Question: I am getting some weird some weird behaviour with my code.
My bodies with the same 'MASK' and 'CATEGORY' when overlapping and touchDragged, recreate the previous mouseJoints.

'''
//collision
final short CATEGORY_PLAYER = 0x0001; // 0000000000000001 in binary
final short CATEGORY_SCENERY = 0x0004; // 0000000000000100 in binary
final short MASK_PLAYER = CATEGORY_SCENERY; // or ~CATEGORY_PLAYER
short MASK_SCENERY = -1;
'''
Here is my 'MouseJoing' implementation:
'''
/**
* Creates the MouseJoint definition.
*
* @param body
* First body of the joint (i.e. ground, walls, etc.)
*/
private void createMouseJointDefinition(Body body) {
mouseJointDef = new MouseJointDef();
mouseJointDef.bodyA = body;
mouseJointDef.collideConnected = false;
mouseJointDef.maxForce = 500;
}
@Override
public boolean touchDown(int screenX, int screenY, int pointer, int button) {
/*
* Define a new QueryCallback. This callback will be used in
* world.QueryAABB method.
*/
QueryCallback queryCallback = new QueryCallback() {
@Override
public boolean reportFixture(Fixture fixture) {
boolean testResult;
/*
* If the hit point is inside the fixture of the body, create a
* new MouseJoint.
*/
if (testResult = fixture.testPoint(touchPosition.x,
touchPosition.y)) {
mouseJointDef.bodyB = fixture.getBody();
mouseJointDef.target.set(touchPosition.x, touchPosition.y);
mouseJoint = (MouseJoint) world.createJoint(mouseJointDef);
}
return testResult;
}
};
/* Translate camera point to world point */
camera.unproject(touchPosition.set(screenX, screenY, 0));
/*
* Query the world for all fixtures that potentially overlap the touched
* point.
*/
world.QueryAABB(queryCallback, touchPosition.x, touchPosition.y,
touchPosition.x, touchPosition.y);
return true;
}
@Override
public boolean touchUp(int screenX, int screenY, int pointer, int button) {
/* Whether the input was processed */
boolean processed = false;
/* If a MouseJoint is defined, destroy it */
if (mouseJoint != null) {
world.destroyJoint(mouseJoint);
mouseJoint = null;
processed = true;
}
return processed;
}
@Override
public boolean touchDragged(int screenX, int screenY, int pointer) {
/* Whether the input was processed */
boolean processed = false;
/*
* If a MouseJoint is defined, update its target with current position.
*/
if (mouseJoint != null) {
/* Translate camera point to world point */
camera.unproject(touchPosition.set(screenX, screenY, 0));
mouseJoint.setTarget(new Vector2(touchPosition.x, touchPosition.y));
}
return processed;
}
'''
Thanks for your time....
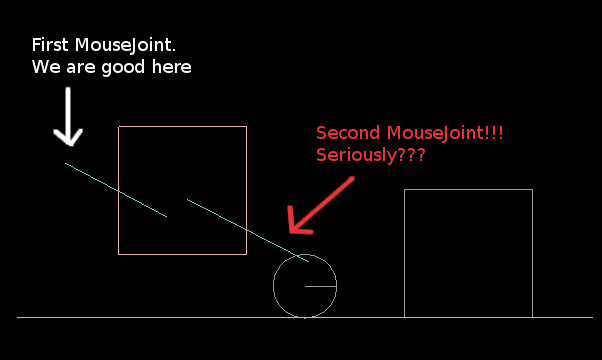
Answer: Fixed by iterating all created joints'world.getJoints(worldJoints);'and destroying the old ones. .